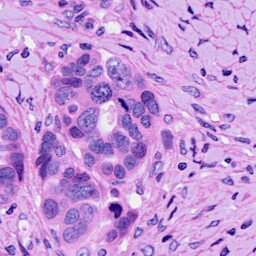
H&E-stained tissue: Ovarian